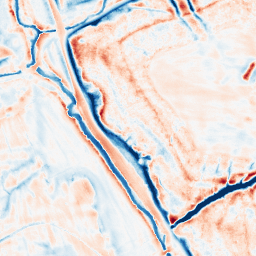
Category: edge_preserving
Decomposition family: bilateral
Decomposition parameters: d: 21
sigma_color: 50
sigma_space: 75
Upsampling method: bicubic_3x
Upsampling parameters: scale: 3
Upsampling scale: 3